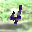
Label: 4